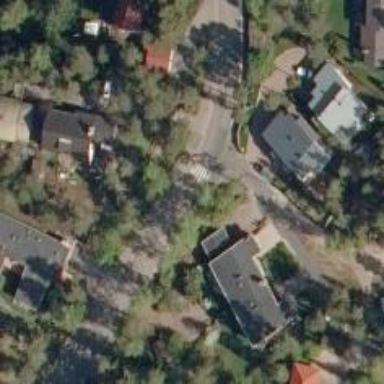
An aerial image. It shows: Road with "give way" sign.